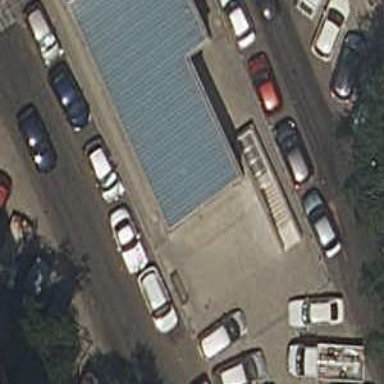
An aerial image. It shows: Railway stop with public transport stop position.